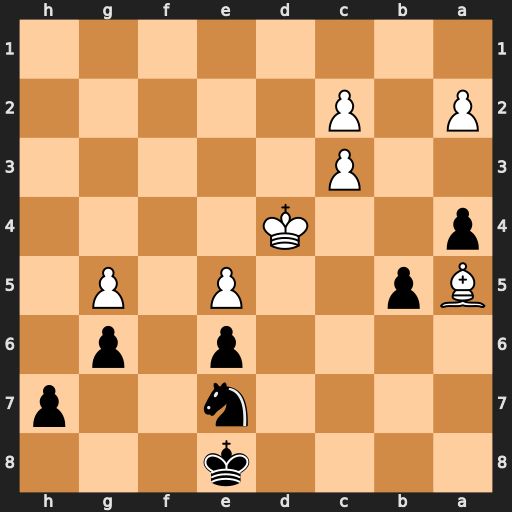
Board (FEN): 4k3/4n2p/4p1p1/Bp2P1P1/p2K4/2P5/P1P5/8
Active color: b
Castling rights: -
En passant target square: -
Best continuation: Nc6+ Kc5 Nxa5 Kxb5 Nb7